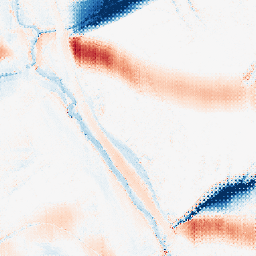
Category: morphological
Decomposition family: morphological_ellipse
Decomposition parameters: operation: average
width: 50
height: 10
Upsampling method: regularized
Upsampling parameters: scale: 2
lambda_reg: 0.1
Upsampling scale: 2